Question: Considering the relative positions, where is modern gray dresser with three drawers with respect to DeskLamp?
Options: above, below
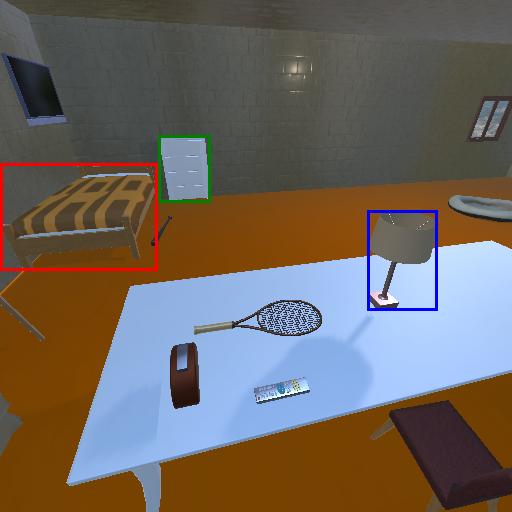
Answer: above